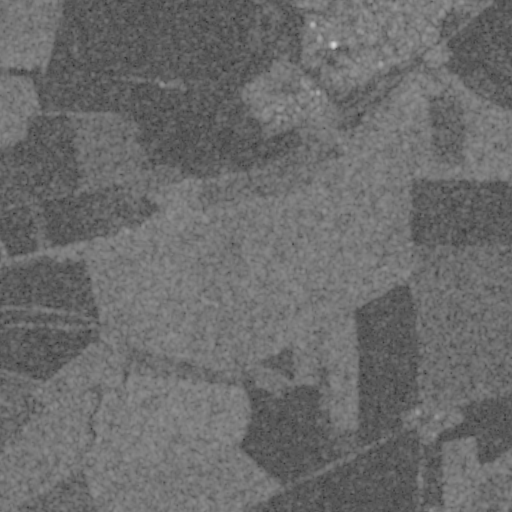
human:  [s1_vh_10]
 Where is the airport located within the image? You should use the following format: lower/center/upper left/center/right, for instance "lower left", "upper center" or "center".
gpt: The airport is located in the lower center of the image.
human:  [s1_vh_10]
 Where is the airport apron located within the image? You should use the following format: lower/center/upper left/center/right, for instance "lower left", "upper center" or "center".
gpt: The airport apron is located in the lower center of the image.
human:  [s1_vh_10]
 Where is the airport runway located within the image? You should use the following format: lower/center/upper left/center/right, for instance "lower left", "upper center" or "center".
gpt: The airport runway is located in the lower center of the image.
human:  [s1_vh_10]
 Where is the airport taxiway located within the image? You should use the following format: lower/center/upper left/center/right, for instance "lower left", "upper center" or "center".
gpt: The airport taxiway is located in the lower center of the image.
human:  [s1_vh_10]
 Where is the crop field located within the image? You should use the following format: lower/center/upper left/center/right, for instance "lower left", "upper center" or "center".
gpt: The crop field is located in the upper center of the image.
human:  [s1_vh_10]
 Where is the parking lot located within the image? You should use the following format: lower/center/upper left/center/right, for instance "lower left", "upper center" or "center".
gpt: The parking lot is located in the upper right of the image.
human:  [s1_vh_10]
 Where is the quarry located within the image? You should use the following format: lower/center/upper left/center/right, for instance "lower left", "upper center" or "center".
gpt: There is no quarry in the image.

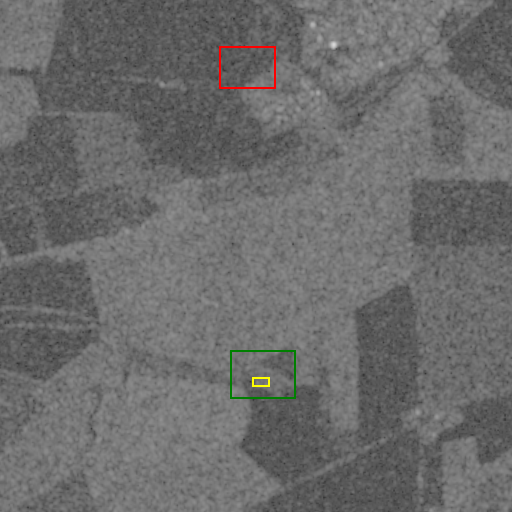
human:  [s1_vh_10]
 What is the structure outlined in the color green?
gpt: The structure outlined in green is an airport.
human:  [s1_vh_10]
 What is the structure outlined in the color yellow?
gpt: The structure outlined in yellow is an airport apron.
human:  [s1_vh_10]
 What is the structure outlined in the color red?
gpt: The structure outlined in red is a crop field.
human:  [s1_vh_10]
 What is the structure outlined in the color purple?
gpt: There is no purple outline.